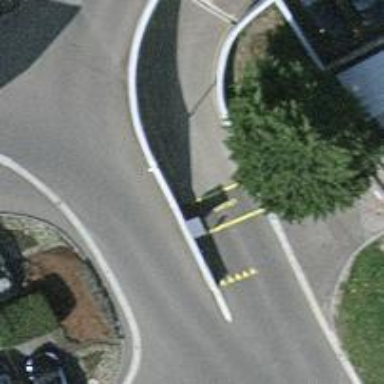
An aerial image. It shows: Parking area.